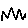
Label: zigzag